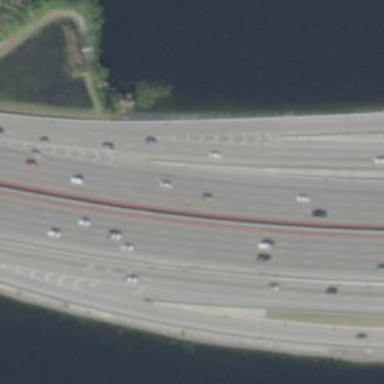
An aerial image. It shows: Asphalt motorway.